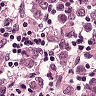
Metastatic tissue present: yes